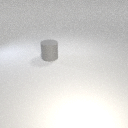
large gray rubber cylinder